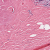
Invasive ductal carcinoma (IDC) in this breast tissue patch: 0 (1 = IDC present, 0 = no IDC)